Question: We're experiencing a problem while trying to import an XML file using SSIS. We have a more complex XML + XSD for which this problem occurs, but we were able to reproduce it on its own.
We have an XML file with several elements. We generated the XSD from it. Using the data visualizer we see that 4 rows are found, but the values are NULL.
What are we overlooking, or how can we solve this?
'''
<root>
<index>a</index>
<index>b</index>
<index>n</index>
<index>x</index>
</root>
'''
'''
<?xml version="1.0" encoding="Windows-1252"?>
<xs:schema attributeFormDefault="unqualified" elementFormDefault="qualified" xmlns:xs="http://www.w3.org/2001/XMLSchema">
<xs:element name="root">
<xs:complexType>
<xs:sequence>
<xs:element maxOccurs="unbounded" name="index" type="xs:string" />
</xs:sequence>
</xs:complexType>
</xs:element>
</xs:schema>
'''

Yes, I've seen this one: <URL> - but changing the source XML is not really an option for us.
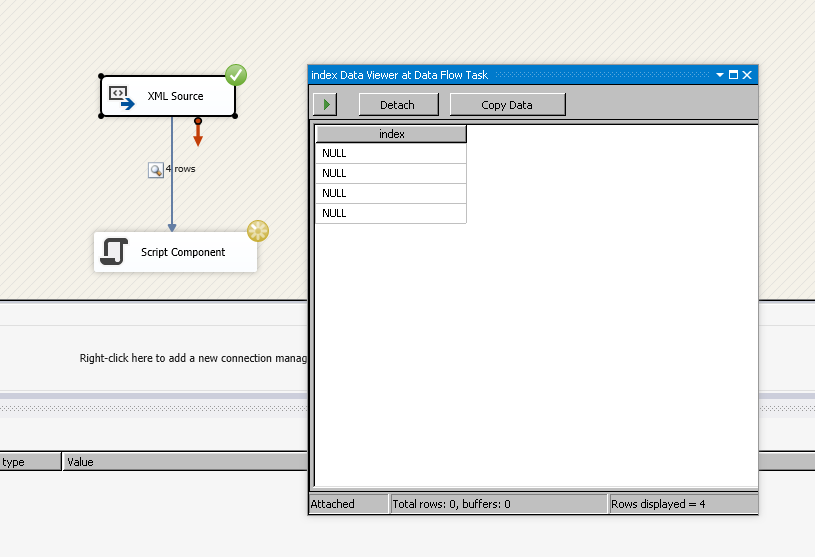
Answer: We didn't solve this issue we created a workaround. Since we can't change what the source data looks like, we had to transform it ourselves. Therefore, we wrote an XSLT transform to transform the XML from:
'''
<Tag>
<Folder>Whatever</Folder>
<Index>2014-03-31</Index>
<Index>31454534</Index>
<Index>3274</Index>
<Index>Testname1 Testname2</Index>
</Tag>
'''
To:
'''
<Tags>
<Tag Folder="Whatever" Index1="2014-03-31" Index2="31454534" Index3="3274" Index4="Testname1 Testname2" />
</Tags>
'''
XSLT is below ( I got rid of all names and stuff, so this is not a working example ). We run the transform from the XML task ( as described here: <URL>. We save the result into a variable. Then we run a data-flow task with an XML source that loads the XML from the variable. Then all the rows DO appear. We then use this as input for our script-component where we have access to: Row.Folder, Row.Index1 ... etc.
'''
<xsl:stylesheet version="1.0" xmlns:xsl="http://www.w3.org/1999/XSL/Transform"
xmlns:msxsl="urn:schemas-microsoft-com:xslt"
xmlns:pmd="http://something"
xmlns:default="http://something"
xmlns:k="http://something"
exclude-result-prefixes="msxsl"
>
<xsl:output method="xml" indent="yes"/>
<xsl:template match="/">
<k:TagList>
<k:Tags>
<xsl:apply-templates/>
</k:Tags>
</k:TagList>
</xsl:template>
<xsl:template match="default:Metadata">
<xsl:apply-templates/>
</xsl:template>
<xsl:template match="pmd:Tag">
<k:Tag>
<xsl:attribute name="Folder">
<xsl:value-of select="pmd:Folder" />
</xsl:attribute>
<xsl:attribute name="Index1">
<xsl:value-of select="pmd:Index[1]" />
</xsl:attribute>
<xsl:attribute name="Index2">
<xsl:value-of select="pmd:Index[2]" />
</xsl:attribute>
<xsl:attribute name="Index3">
<xsl:value-of select="pmd:Index[3]" />
</xsl:attribute>
<xsl:attribute name="Index4">
<xsl:value-of select="pmd:Index[4]" />
</xsl:attribute>
</k:Tag>
</xsl:template>
'''